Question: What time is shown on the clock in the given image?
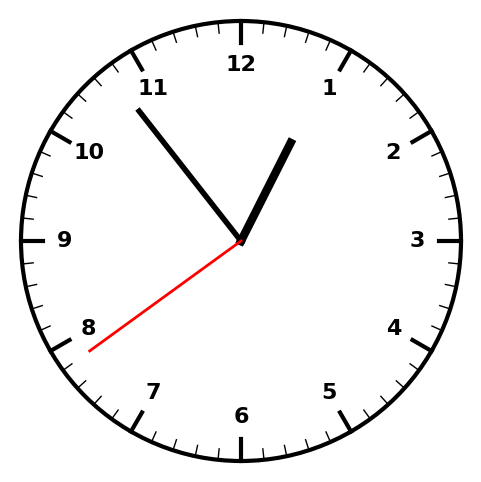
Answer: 12:53:39